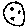
Label: moon